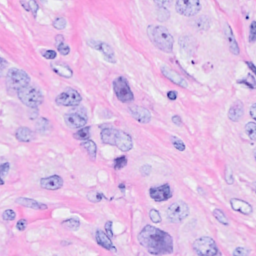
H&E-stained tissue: Breast